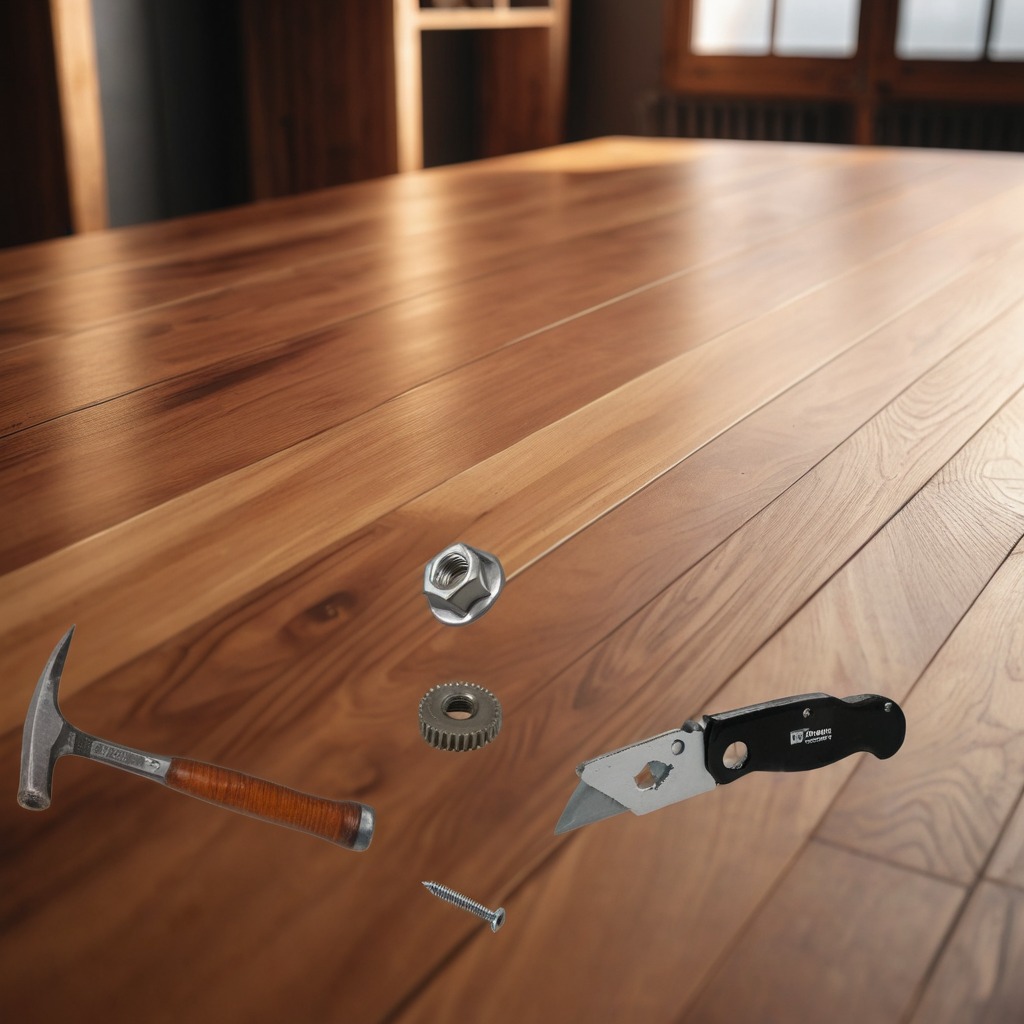
A steel gear with teeth, a utility knife, a metal machine screw, a hammer, and a metal nut are lying on the wooden table.